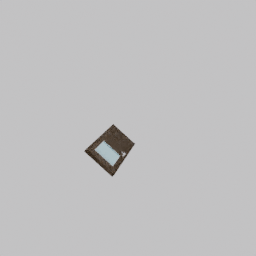
Label: architecture